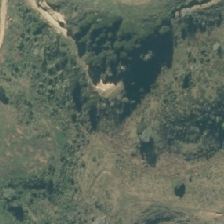
Land cover: manuka_kanuka